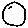
Label: moon